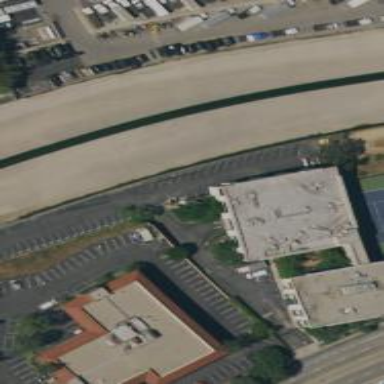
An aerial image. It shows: Commercial building.